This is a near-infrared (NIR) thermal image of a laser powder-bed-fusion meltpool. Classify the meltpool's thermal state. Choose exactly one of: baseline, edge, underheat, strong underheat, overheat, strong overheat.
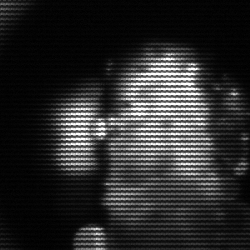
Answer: strong underheat